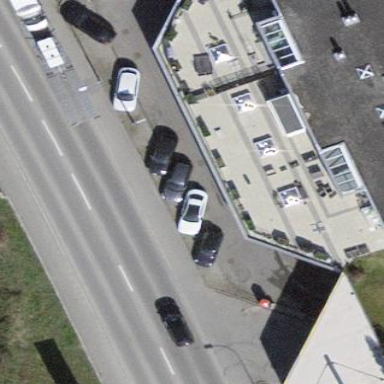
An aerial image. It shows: View of roof of building.